Interaction volume radius: 5 \u00c5
Interaction volume height: 30 \u00c5
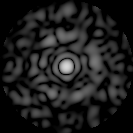
Disorder parameter: 0.8446